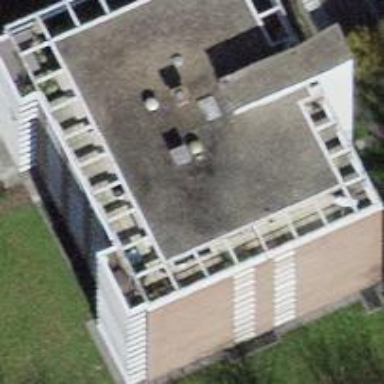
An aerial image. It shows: Building with flat roof.